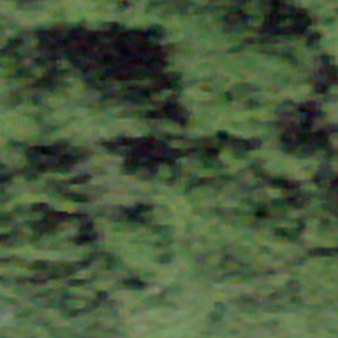
Label: other